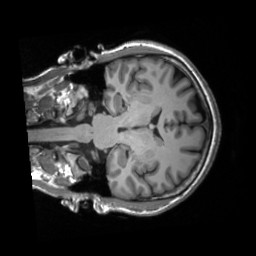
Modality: T1w
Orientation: coronal
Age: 46
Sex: female
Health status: ill
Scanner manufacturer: siemens
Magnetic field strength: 3 T
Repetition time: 2.3 s
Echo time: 0.00201 s